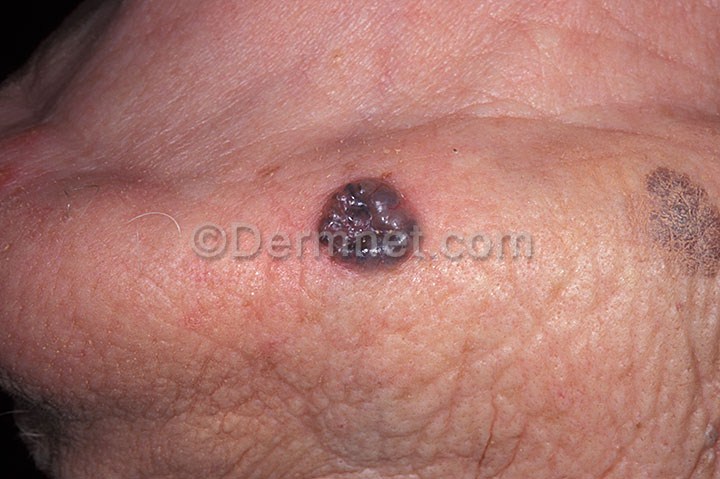
Disease: Actinic Keratosis Basal Cell Carcinoma and other Malignant Lesions